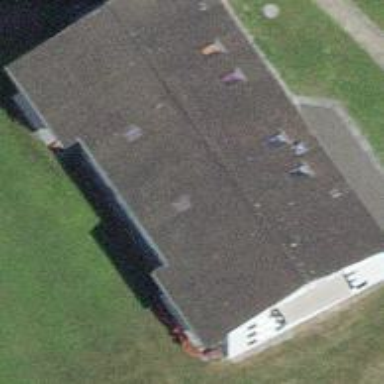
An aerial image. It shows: Building with tiled roof.